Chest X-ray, PA view. Patient: 29 years old, sex F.
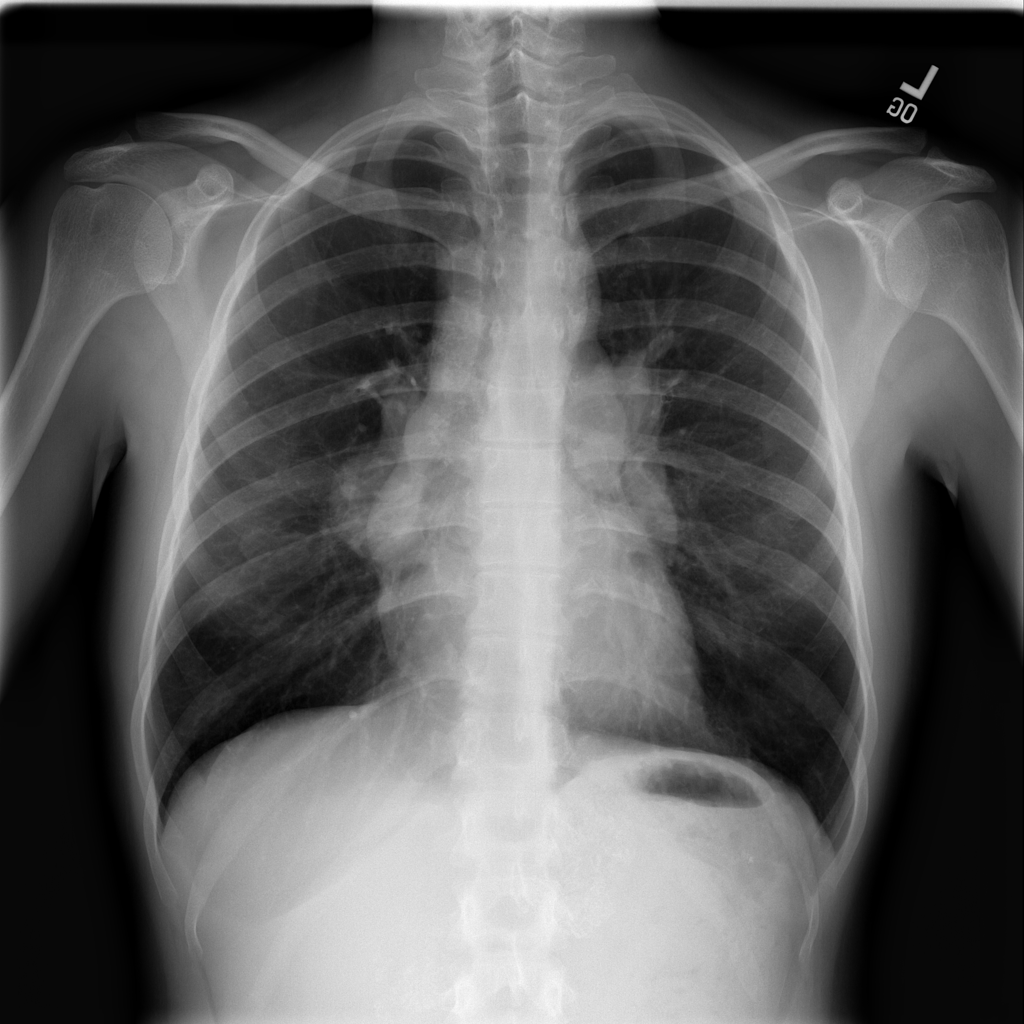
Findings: Mass